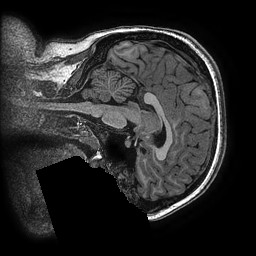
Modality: T1w
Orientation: sagittal
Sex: female
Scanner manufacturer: ge
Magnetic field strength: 3 T
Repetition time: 0.0077 s
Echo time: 0.003436 s